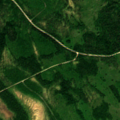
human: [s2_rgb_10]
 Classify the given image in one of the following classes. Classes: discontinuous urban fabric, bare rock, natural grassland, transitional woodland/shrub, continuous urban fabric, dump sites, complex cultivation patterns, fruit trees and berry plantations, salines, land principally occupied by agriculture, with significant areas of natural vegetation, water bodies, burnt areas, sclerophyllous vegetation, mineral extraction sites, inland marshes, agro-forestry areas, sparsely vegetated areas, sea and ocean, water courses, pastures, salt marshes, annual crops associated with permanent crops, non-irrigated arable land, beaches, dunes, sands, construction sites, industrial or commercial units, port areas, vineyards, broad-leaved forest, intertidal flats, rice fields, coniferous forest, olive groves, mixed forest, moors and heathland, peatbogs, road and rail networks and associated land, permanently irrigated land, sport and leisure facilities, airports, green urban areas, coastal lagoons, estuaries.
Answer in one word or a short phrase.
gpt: coniferous forest, mixed forest, transitional woodland/shrub